Interaction volume radius: 10 \u00c5
Interaction volume height: 10 \u00c5
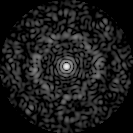
Disorder parameter: 0.8486